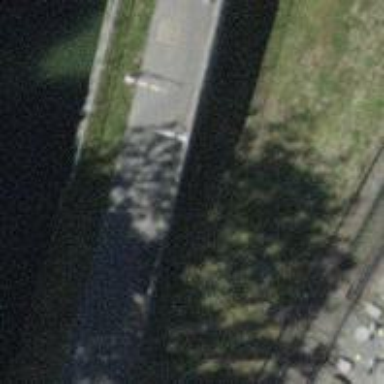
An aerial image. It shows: Cycle barrier.